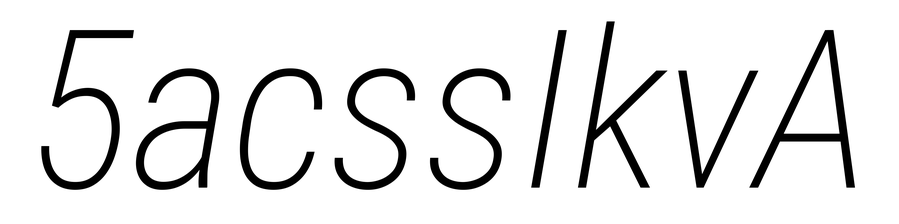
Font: Roboto-Italic_Condensed_ExtraLight_Italic